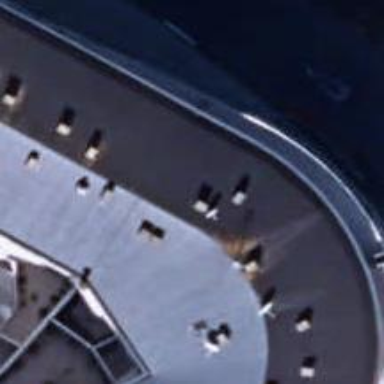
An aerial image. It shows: Furniture shop.